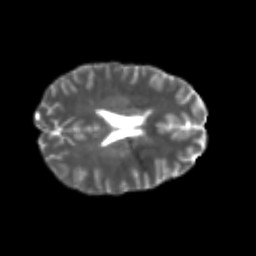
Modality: T2w
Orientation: axial
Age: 22
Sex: female
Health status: healthy
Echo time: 0.074 s